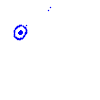
Particle: kaon